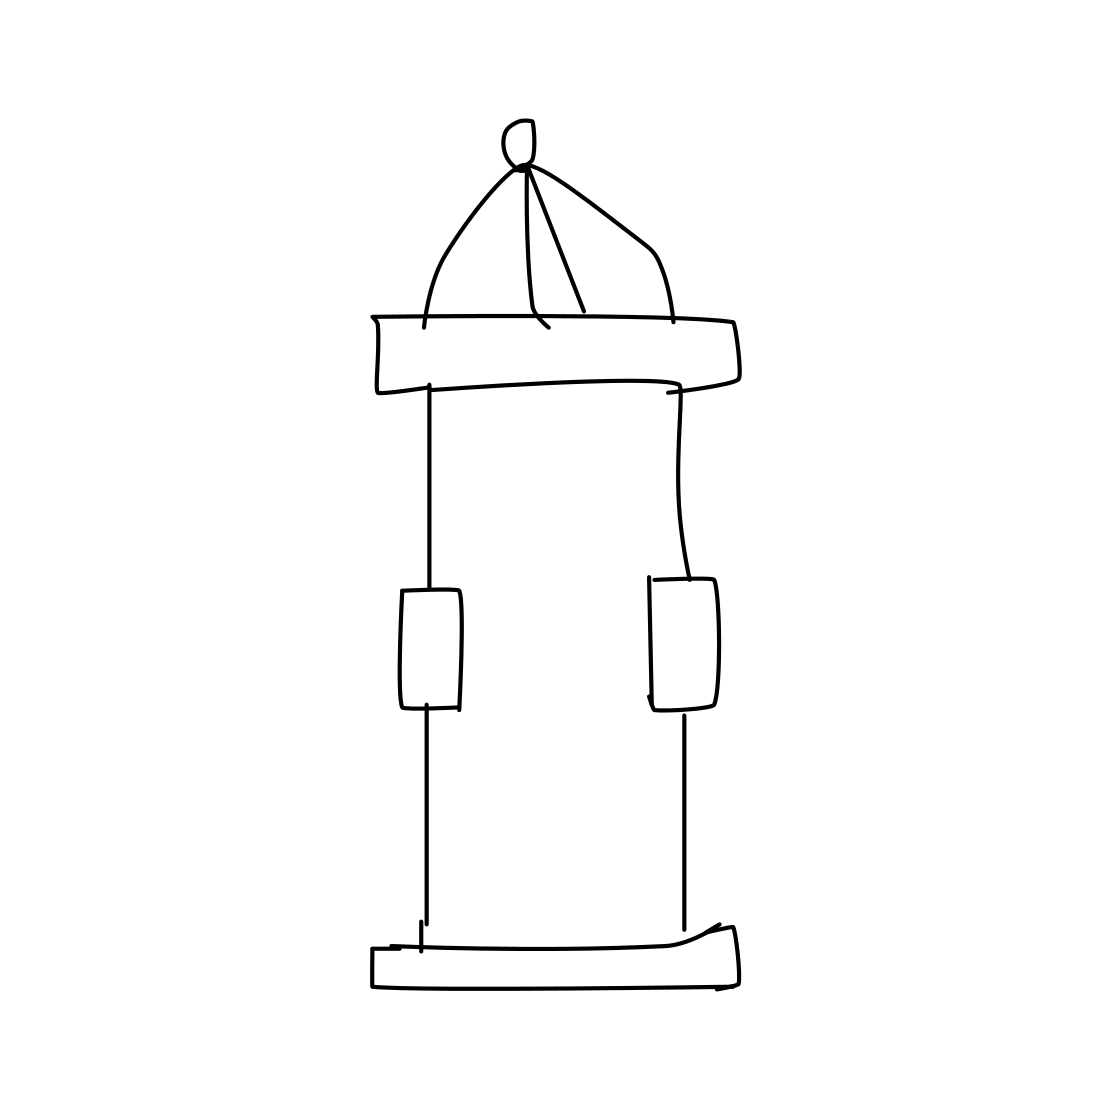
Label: fire hydrant